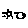
Label: sun